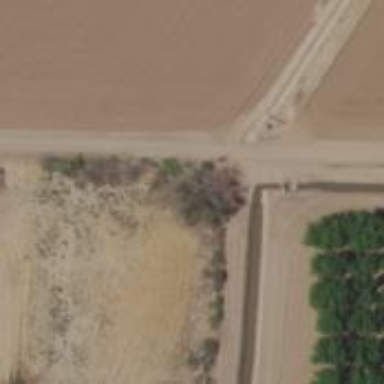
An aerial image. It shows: Irrigation culvert tunnel for service purposes.